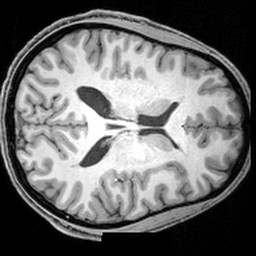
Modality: T1w
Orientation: axial
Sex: male
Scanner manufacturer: siemens
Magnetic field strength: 3 T
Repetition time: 1.9 s
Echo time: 0.00397 s